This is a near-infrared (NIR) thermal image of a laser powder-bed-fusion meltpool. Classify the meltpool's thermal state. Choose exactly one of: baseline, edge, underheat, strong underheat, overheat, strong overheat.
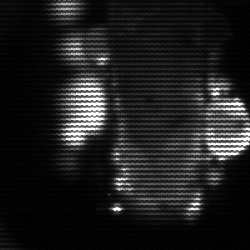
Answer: strong underheat